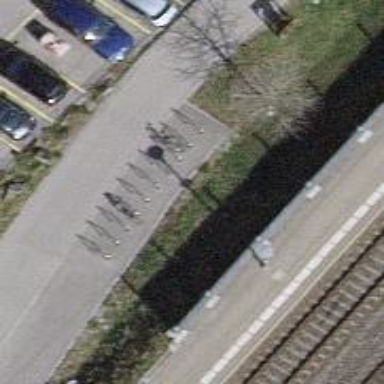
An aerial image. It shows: Bicycle parking facility.